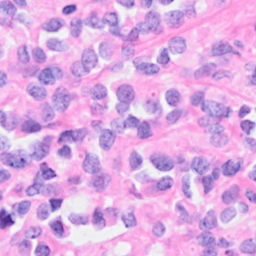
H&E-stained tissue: Breast